Question:
I just can't find the name of it.
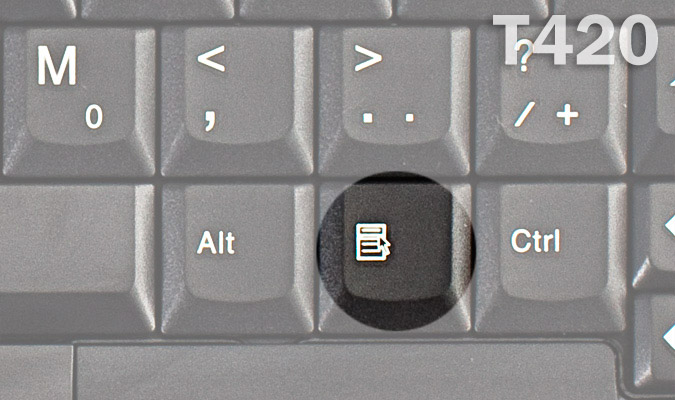
Answer: Just implement a key listener with something like
'''
public void keyPressed(KeyEvent e) {
System.out.println("Key pressed: " + e.getKeyCode());
}
'''
and then it displays the Keycode of the key.